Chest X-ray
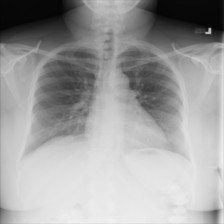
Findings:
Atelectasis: negative
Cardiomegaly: negative
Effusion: negative
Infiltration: negative
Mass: negative
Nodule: negative
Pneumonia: negative
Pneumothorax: negative
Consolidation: negative
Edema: negative
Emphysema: negative
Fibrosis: negative
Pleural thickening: negative
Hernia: negative